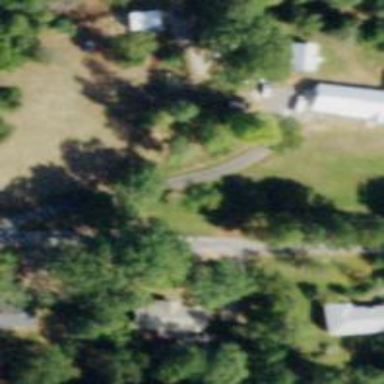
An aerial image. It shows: Driveway leading to service road.